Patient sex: F
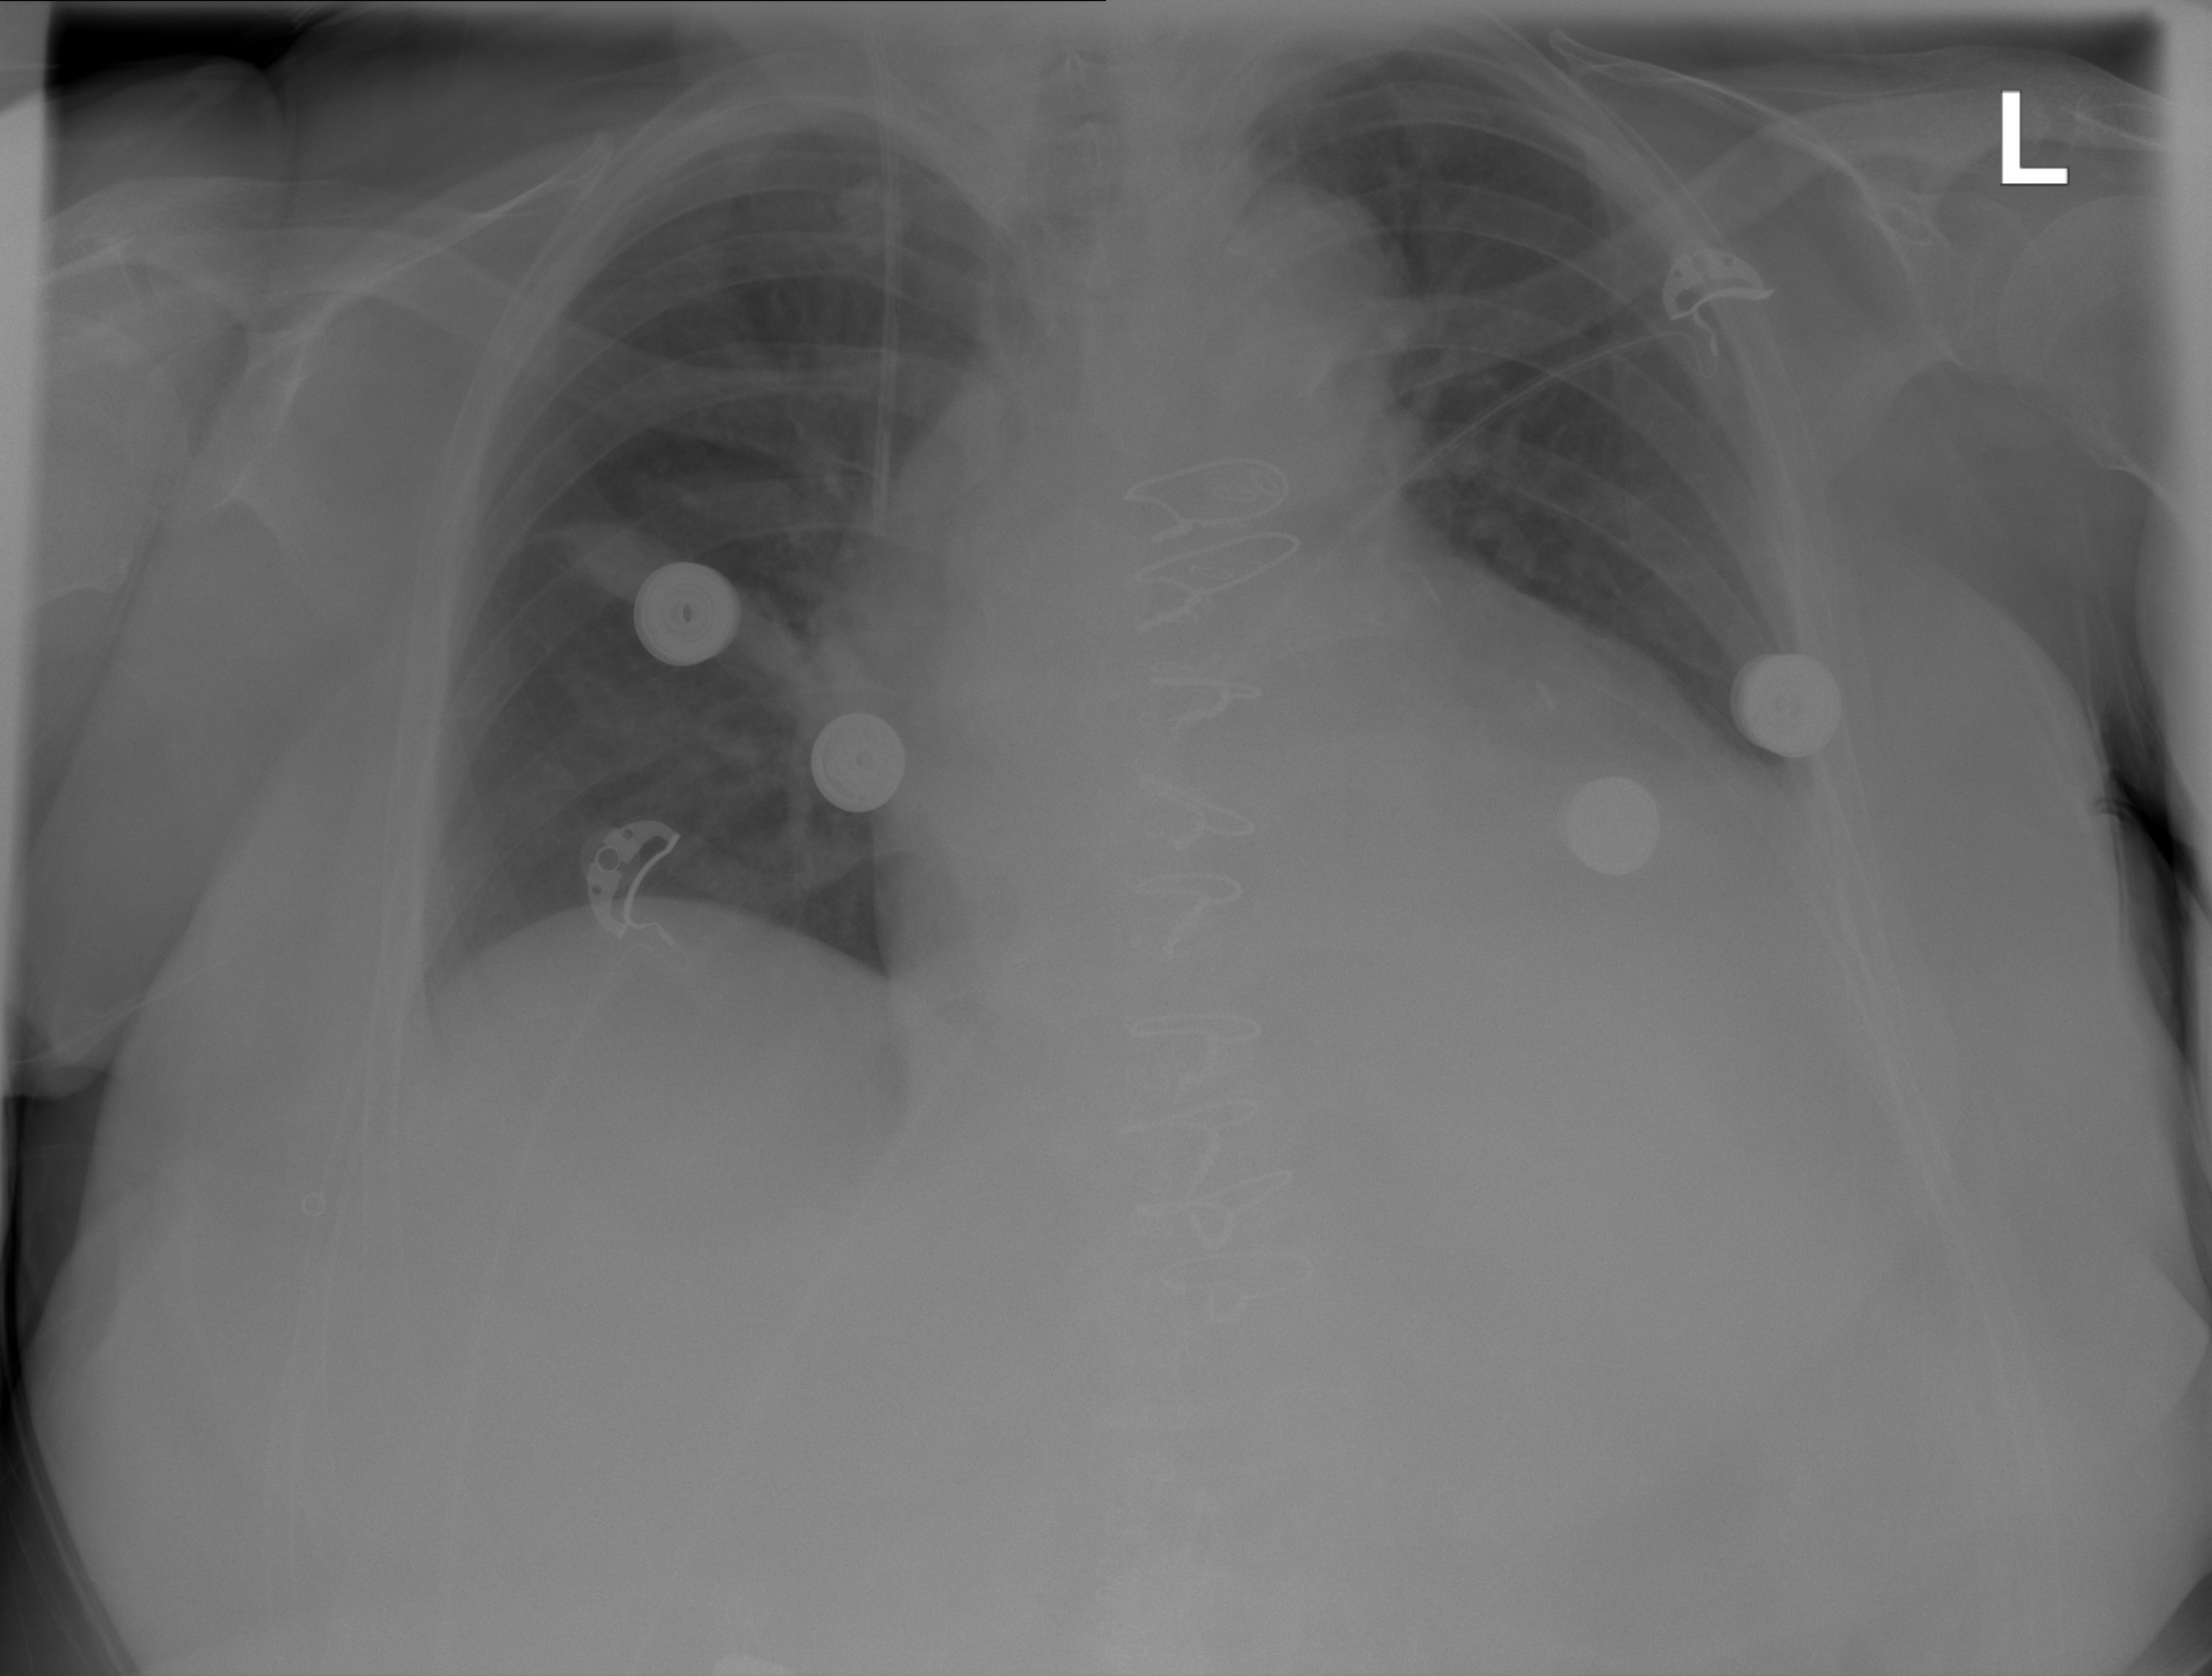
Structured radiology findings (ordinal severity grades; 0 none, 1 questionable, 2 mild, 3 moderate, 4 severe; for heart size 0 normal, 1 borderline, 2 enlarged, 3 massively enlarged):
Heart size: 2
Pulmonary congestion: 2
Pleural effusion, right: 0
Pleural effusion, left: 1
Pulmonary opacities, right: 0
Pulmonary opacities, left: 0
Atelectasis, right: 2
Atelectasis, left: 2